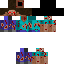
A male human skin with medium skin, wearing brown long hair dressed in a blue tshirt and brown pants, featuring a closed mouth.